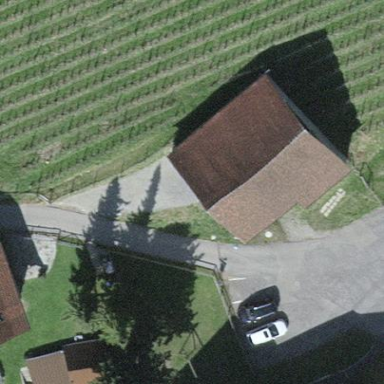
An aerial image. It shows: Events venue building.